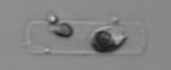
Label: Guinardia_delicatula_TAG_internal_parasite